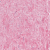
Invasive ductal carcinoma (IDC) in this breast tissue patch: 0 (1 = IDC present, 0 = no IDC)